Question: Why I'm getting "A Generic Error occurred in GDI+" Exception ?
'''
IntPtr hicon = tempBitmap.GetHicon();
Icon bitmapIcon = Icon.FromHandle(hicon);
return bitmapIcon;
'''
The error occurred when my application has been running for more than 30 minutes. (I am converting 'System.Drawing.Bitmap' to 'System.Drawing.Icon' every second)

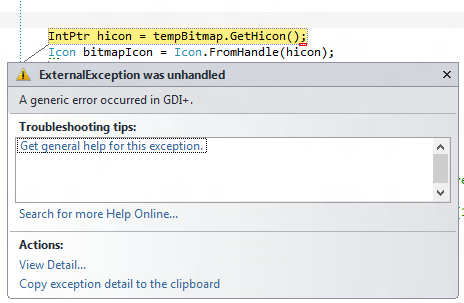
Answer: That's caused by a handle leak. You can diagnose the leak with TaskMgr.exe, Processes tab. View + Select Columns and tick Handles, GDI Objects and USER Objects. Observe these columns while your program is running. If my guess is right, you'll see the GDI Objects value for your process steadily climbing. When it reaches 10,000 then the show is over, Windows refuses to allow you to leak more objects.
The Remarks section for Icon.FromHandle says:
> When using this method you must dispose of the resulting icon using the DestroyIcon method in the Win32 API to ensure the resources are released.
That's good advice but usually pretty painful to do. You can find a hack to force the Icon object to own the handle, and automatically release it, in <URL>. Relevant code is after the "Invoke private Icon constructor" section.